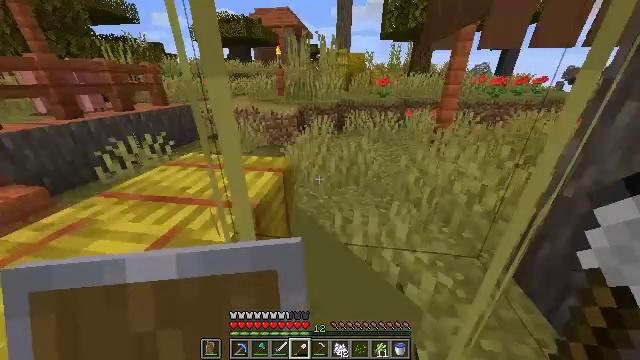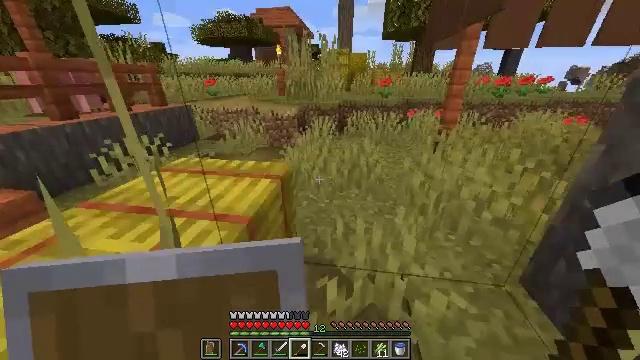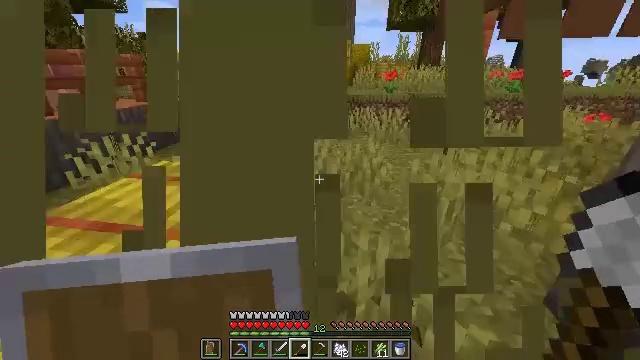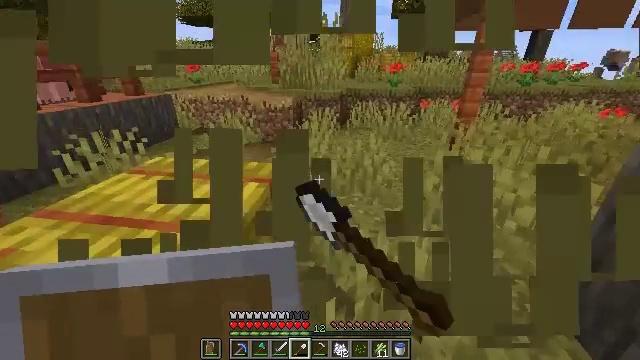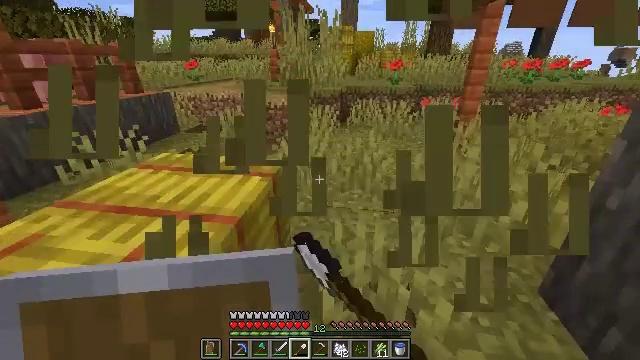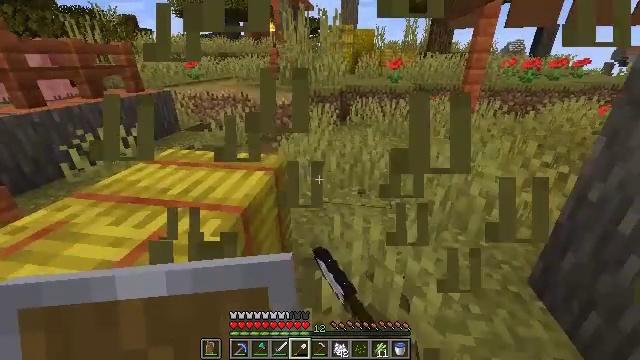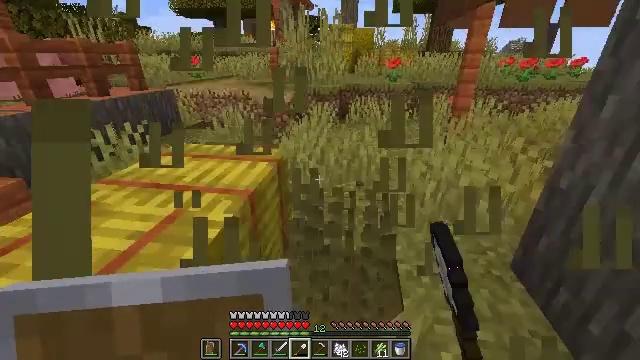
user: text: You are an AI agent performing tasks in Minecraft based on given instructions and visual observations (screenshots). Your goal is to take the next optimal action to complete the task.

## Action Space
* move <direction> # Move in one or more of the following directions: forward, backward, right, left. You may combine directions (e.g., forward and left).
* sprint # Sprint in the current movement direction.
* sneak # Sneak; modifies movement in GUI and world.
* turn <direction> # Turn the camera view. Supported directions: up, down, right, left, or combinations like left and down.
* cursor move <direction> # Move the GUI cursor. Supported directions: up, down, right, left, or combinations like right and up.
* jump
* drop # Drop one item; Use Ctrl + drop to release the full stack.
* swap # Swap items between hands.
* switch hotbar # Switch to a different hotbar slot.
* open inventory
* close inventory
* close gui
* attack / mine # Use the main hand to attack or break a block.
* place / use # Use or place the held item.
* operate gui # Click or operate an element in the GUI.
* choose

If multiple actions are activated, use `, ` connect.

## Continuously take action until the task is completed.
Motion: motion action
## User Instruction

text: Remove the tall grass to clear the area.
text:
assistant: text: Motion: no_op
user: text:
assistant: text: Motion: move back, attack / mine
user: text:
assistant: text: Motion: move back, attack / mine
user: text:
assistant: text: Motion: move back, attack / mine
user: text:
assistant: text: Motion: move back, attack / mine
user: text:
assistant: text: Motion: move back, attack / mine
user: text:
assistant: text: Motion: attack / mine